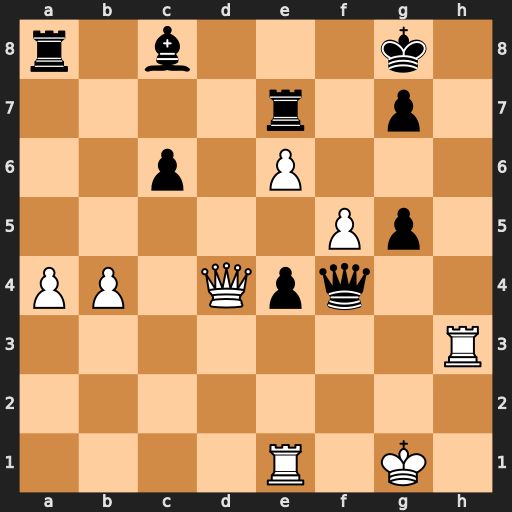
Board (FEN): r1b3k1/4r1p1/2p1P3/5Pp1/PP1Qpq2/7R/8/4R1K1
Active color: w
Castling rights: -
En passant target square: -
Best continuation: Qd8+ Re8 Qxe8#